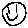
Label: smiley face